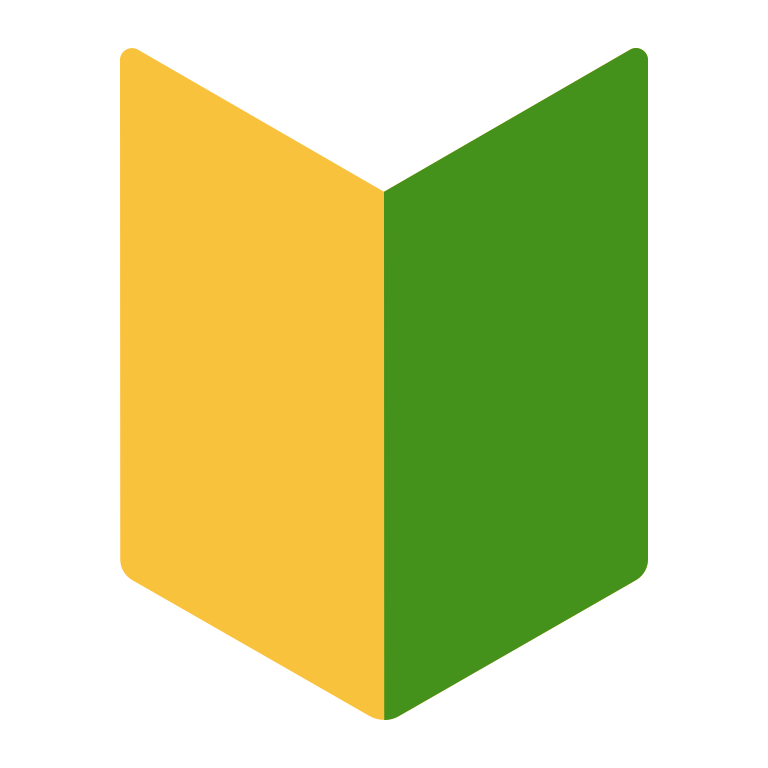
japanese symbol for beginner flat